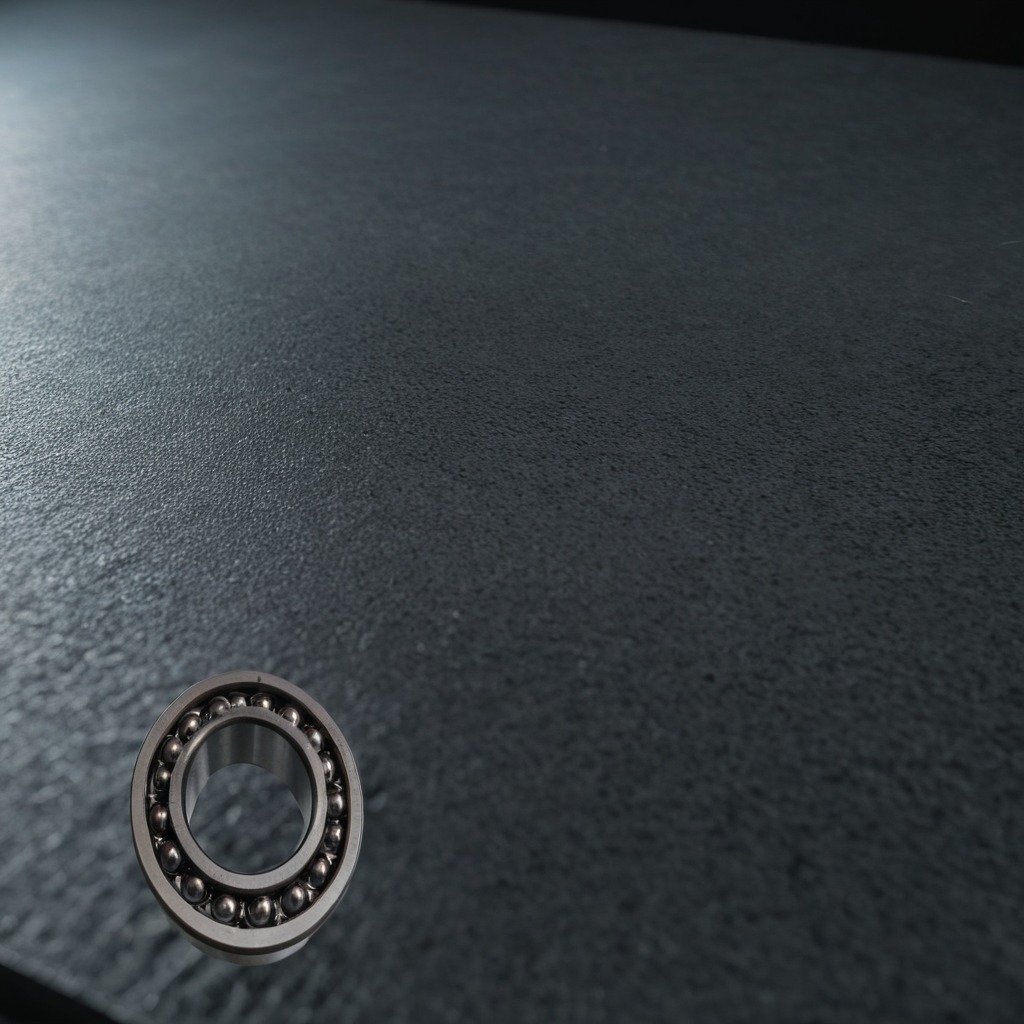
A metal ball bearing lies on a clean granite table inside a workshop at night.